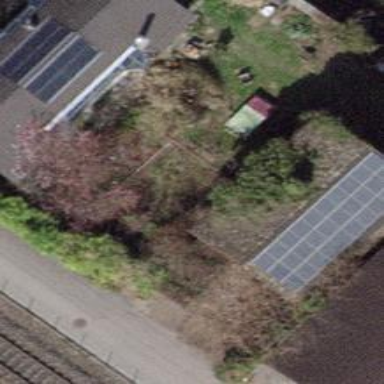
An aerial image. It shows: Allotment house.